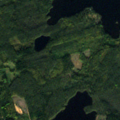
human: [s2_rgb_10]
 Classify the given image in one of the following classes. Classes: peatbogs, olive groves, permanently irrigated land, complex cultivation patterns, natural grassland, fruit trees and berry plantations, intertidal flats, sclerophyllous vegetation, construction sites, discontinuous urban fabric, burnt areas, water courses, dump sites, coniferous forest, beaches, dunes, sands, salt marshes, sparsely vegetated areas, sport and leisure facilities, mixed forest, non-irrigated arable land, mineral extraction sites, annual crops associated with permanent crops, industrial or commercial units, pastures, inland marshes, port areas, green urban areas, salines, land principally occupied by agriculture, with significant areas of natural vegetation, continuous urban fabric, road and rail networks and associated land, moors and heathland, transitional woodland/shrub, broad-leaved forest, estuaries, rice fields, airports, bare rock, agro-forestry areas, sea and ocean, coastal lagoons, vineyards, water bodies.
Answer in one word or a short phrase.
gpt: coniferous forest, transitional woodland/shrub, water bodies